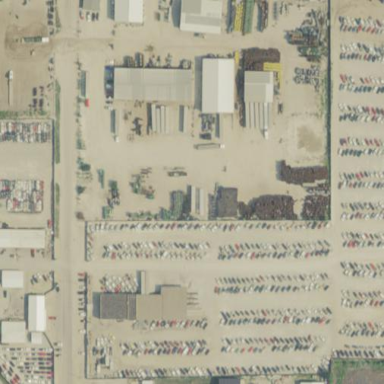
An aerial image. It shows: Industrial area.